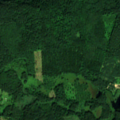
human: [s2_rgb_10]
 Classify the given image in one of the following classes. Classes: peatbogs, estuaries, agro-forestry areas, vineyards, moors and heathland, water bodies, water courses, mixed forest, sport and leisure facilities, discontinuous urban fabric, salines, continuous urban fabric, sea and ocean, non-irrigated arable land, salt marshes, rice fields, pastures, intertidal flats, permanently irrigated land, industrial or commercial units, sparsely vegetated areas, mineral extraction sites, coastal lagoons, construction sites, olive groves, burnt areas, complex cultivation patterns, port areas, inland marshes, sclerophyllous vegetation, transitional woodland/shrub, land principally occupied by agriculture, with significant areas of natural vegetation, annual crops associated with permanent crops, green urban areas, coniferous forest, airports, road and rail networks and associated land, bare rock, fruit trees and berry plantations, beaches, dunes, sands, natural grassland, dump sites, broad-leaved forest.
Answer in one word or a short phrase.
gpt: land principally occupied by agriculture, with significant areas of natural vegetation, coniferous forest, mixed forest, transitional woodland/shrub